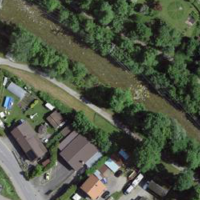
EUNIS habitat code: 55
Species observed at this site:
Juglans regia
Cornus sanguinea